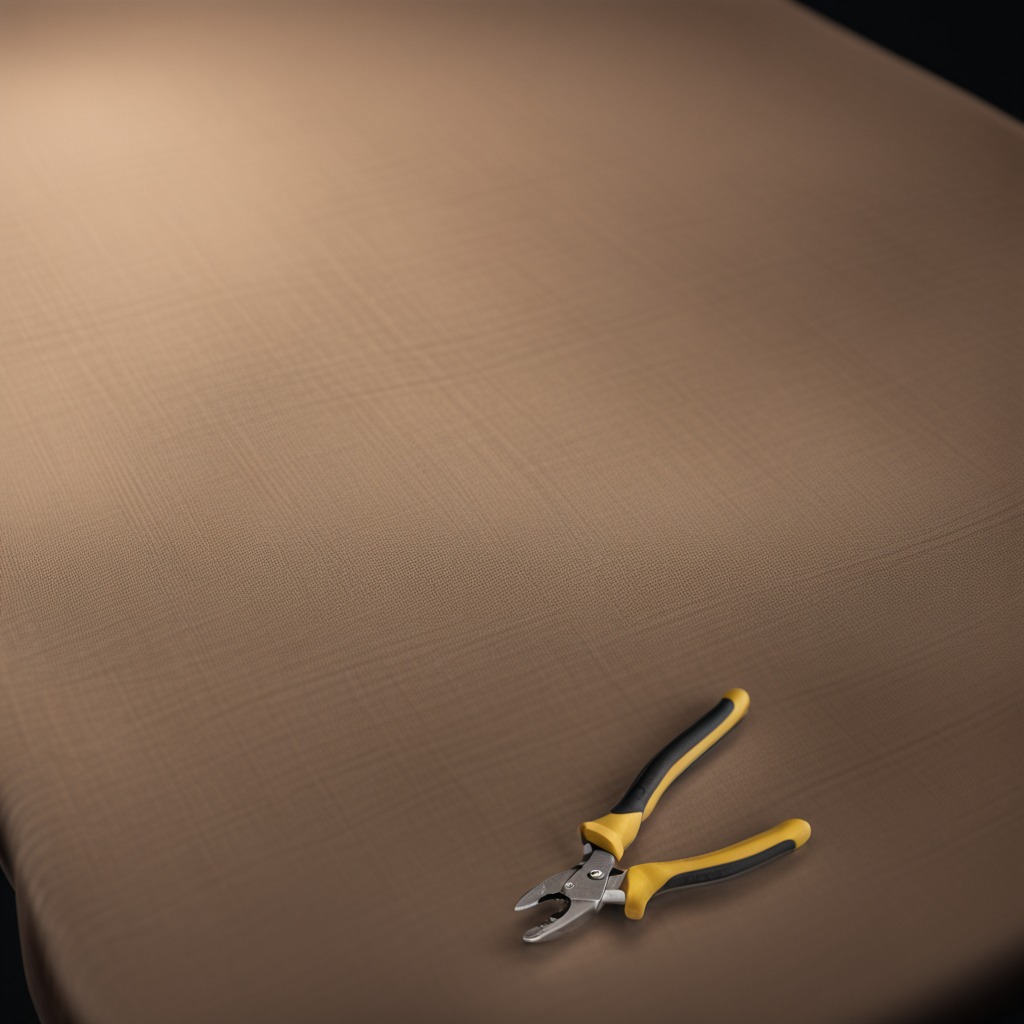
A plier lying on a wooden table.